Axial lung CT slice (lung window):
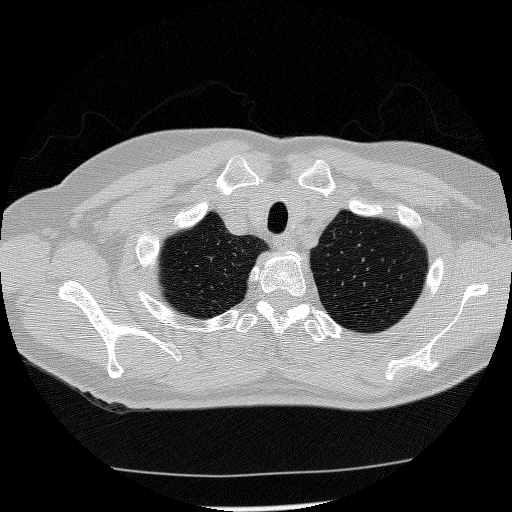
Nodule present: no